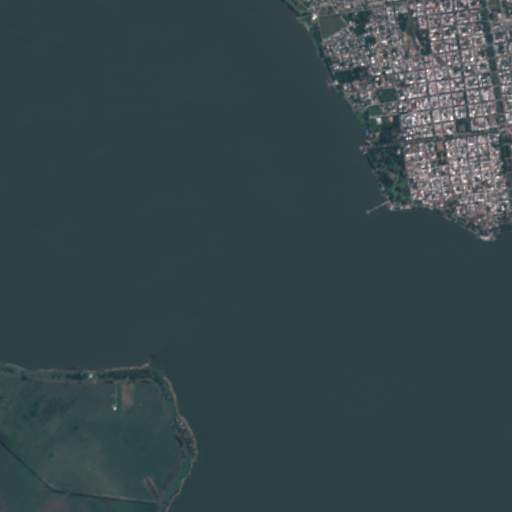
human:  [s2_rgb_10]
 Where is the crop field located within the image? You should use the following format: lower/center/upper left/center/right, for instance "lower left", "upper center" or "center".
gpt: The crop field is located in the lower left of the image.
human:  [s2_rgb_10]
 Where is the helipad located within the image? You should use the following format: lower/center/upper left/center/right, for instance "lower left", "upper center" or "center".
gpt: The helipad is located in the upper right of the image.
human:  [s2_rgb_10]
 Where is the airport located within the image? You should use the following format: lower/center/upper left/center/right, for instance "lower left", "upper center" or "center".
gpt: There is no airport in the image.